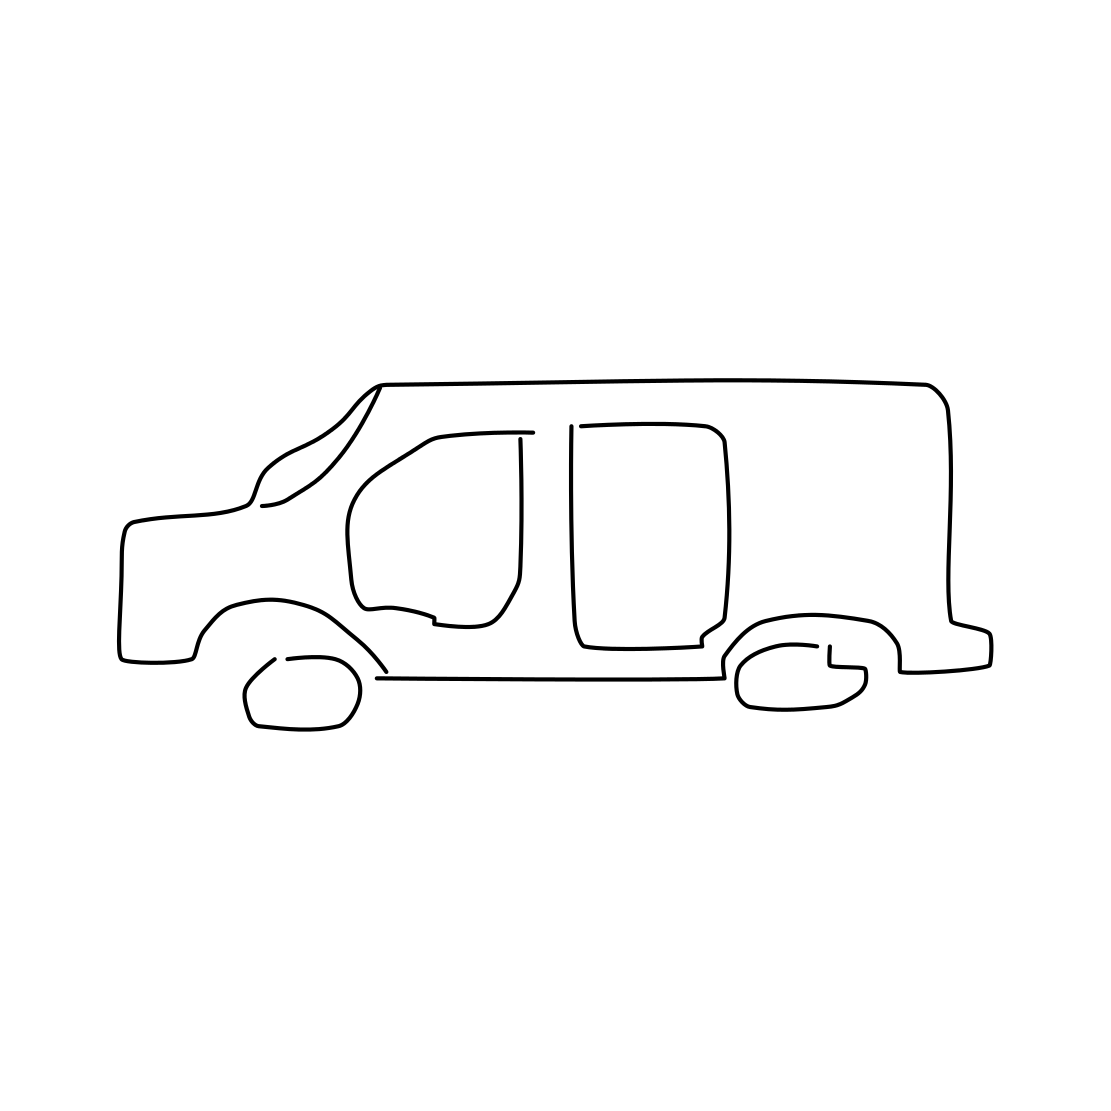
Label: van